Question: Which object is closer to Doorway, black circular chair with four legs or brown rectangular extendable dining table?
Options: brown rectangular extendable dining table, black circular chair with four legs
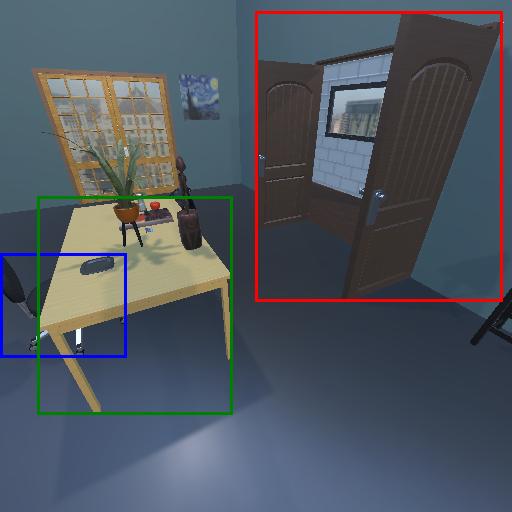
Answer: brown rectangular extendable dining table